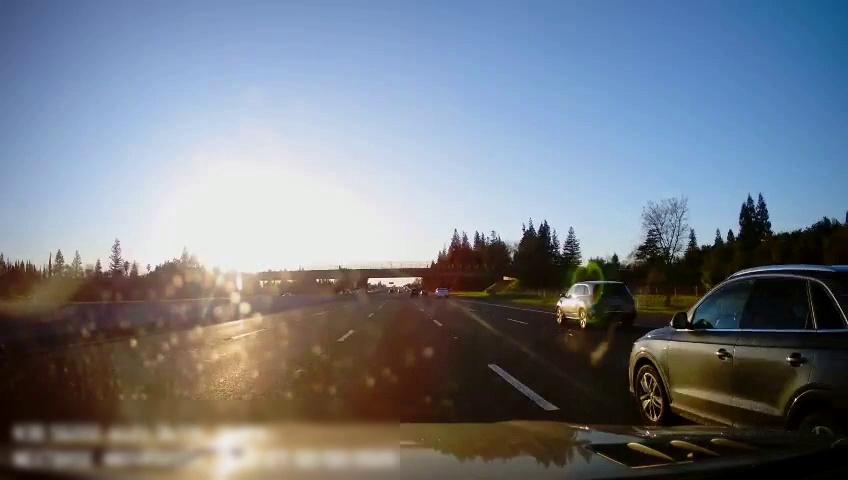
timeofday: Day
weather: Sunny
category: Drivable Space
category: Vehicles | Car
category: Vehicles | Truck
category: Vehicles | SUV
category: Vehicles | Car
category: Lanes | Alternate Lane
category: Lanes | Alternate Lane
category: Lanes | Current Lane
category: Lanes | Current Lane
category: Lanes | Alternate Lane
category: Lanes | Alternate Lane